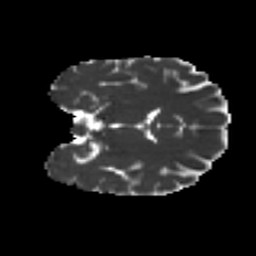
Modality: MD
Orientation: coronal
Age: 44
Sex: female
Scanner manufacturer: ge
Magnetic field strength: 3 T
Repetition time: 7.8 s
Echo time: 0.0606 s